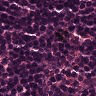
Metastatic tissue present: no